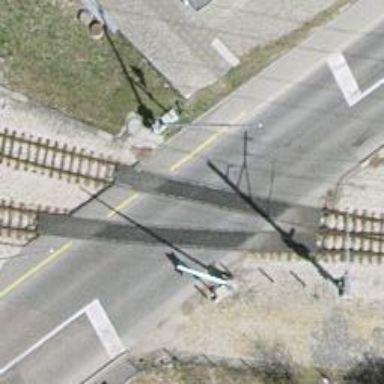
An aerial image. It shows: Level crossing along the railway.